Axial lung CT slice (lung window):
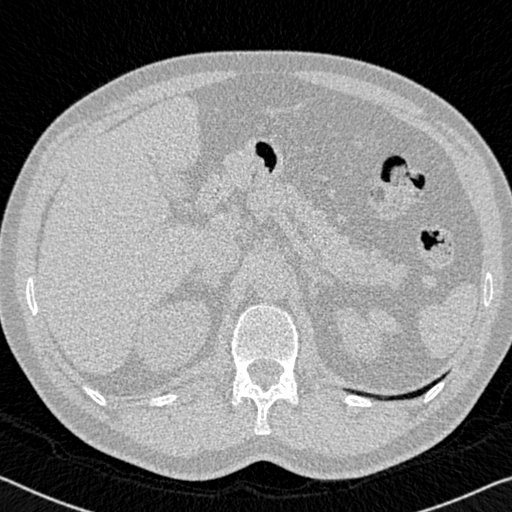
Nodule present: no